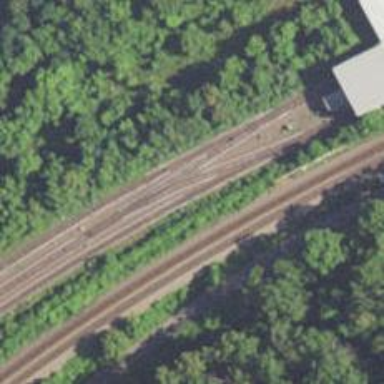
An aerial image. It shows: Railway signal.